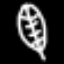
Label: leaf